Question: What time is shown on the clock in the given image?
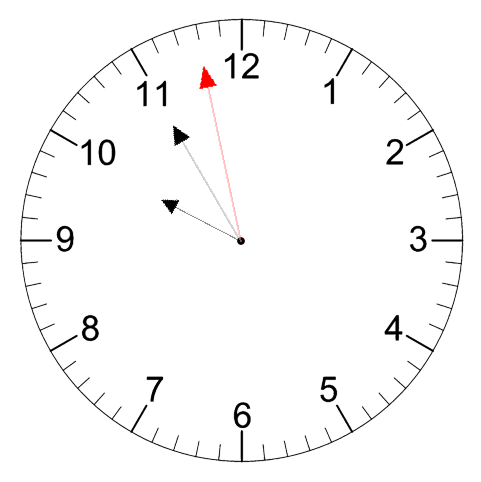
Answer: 09:54:58